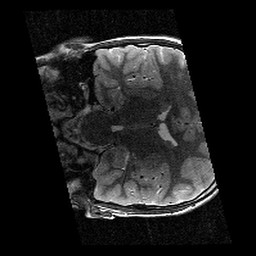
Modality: T2w
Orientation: coronal
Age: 11
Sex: male
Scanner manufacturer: siemens
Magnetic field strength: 3 T
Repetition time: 9.23 s
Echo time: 0.067 s